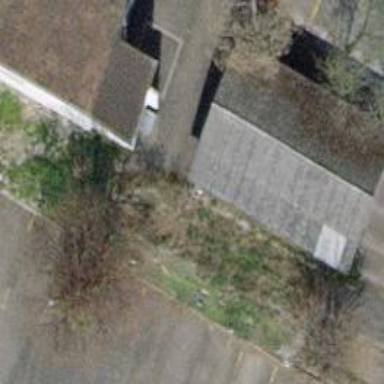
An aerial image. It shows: Brown barn with gabled metal roof.